Field crop: maize
Growth stage: 2
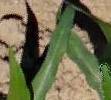
Species: maize